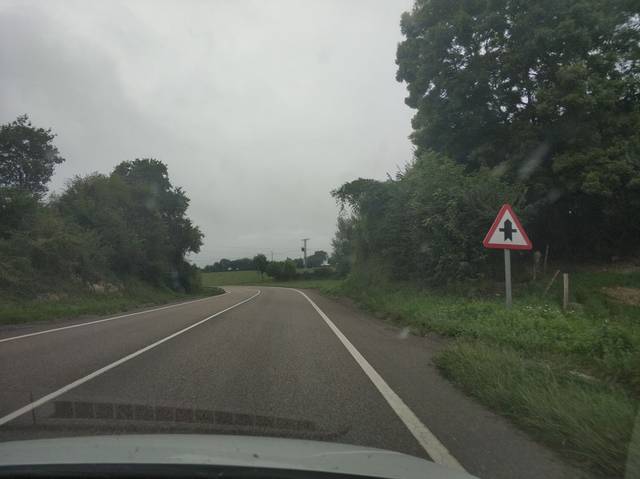
Region: Spain
Coordinates: 43.355, -4.266